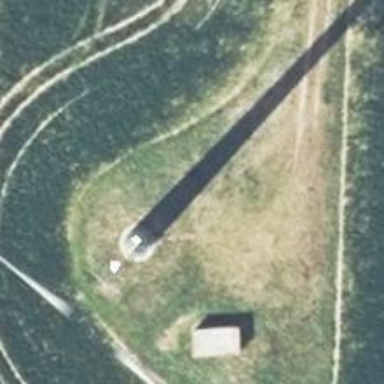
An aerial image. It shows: Wind generator is in the picture.